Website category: book
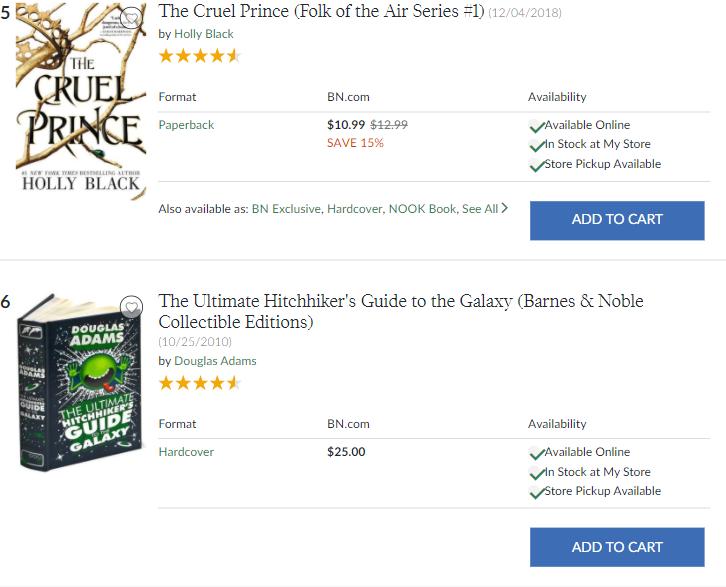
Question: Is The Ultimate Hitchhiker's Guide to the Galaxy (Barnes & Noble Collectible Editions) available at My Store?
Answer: yes

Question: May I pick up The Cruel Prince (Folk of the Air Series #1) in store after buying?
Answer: yes

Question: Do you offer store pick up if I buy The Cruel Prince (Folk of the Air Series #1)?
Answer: yes

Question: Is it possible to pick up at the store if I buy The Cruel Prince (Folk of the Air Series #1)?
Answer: yes

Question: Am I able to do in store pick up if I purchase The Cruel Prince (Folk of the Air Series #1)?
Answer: yes

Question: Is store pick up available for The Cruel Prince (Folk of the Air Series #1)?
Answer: yes

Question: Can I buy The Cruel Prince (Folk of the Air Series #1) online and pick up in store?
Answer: yes